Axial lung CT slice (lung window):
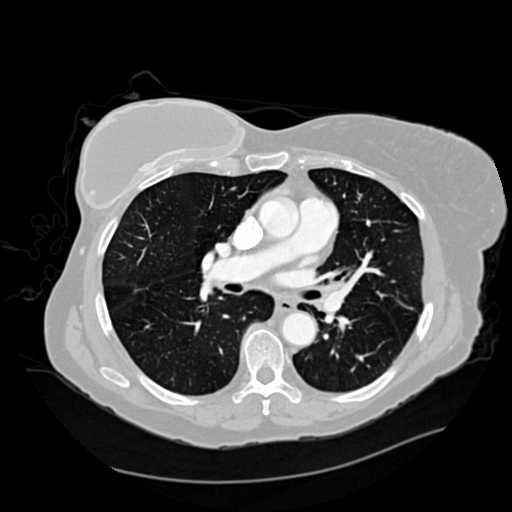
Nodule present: no